Question: Digital camera photos are often saved as JPEG with an EXIF "orientation" tag. To display correctly, images need to be rotated/mirrored depending on which orientation is set, but browsers ignore this information rendering the image. Even in large commercial web apps, support for EXIF orientation can be spotty <URL>. The same source also provides a nice summary of the a JPEG can have:

Sample images are available at <URL>.
There are JS libraries available to parse EXIF data, including the orientation attribute <URL>.
Console tools can correctly re-orient the images <URL>
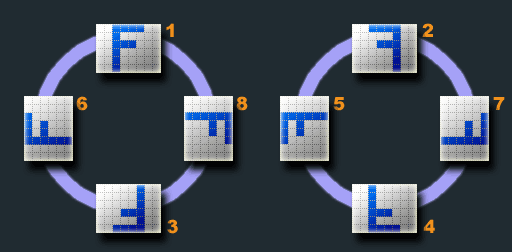
Answer: The github project <URL>
The image is drawn onto an HTML5 canvas. Its correct rendering is implemented in <URL> through canvas operations.
Hope this saves somebody else some time, and teaches the search engines about this open source gem :)